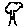
Label: tree